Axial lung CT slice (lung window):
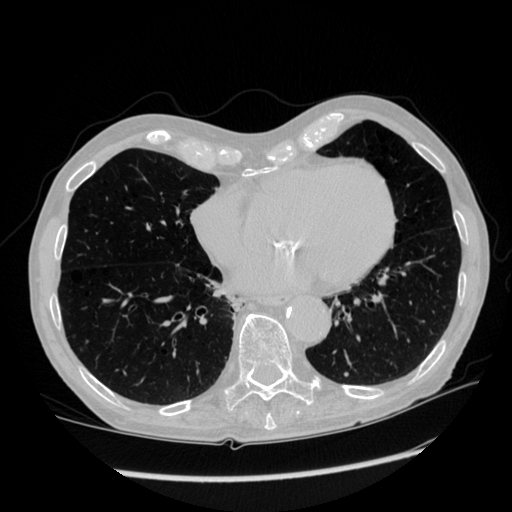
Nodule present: yes
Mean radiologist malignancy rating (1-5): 2